Question: I am testing Apple's DocInteraction sample app. On the simulator it works fine. But on the iPad, the icon for the picture does not show up. Any suggestion how to remedy this?

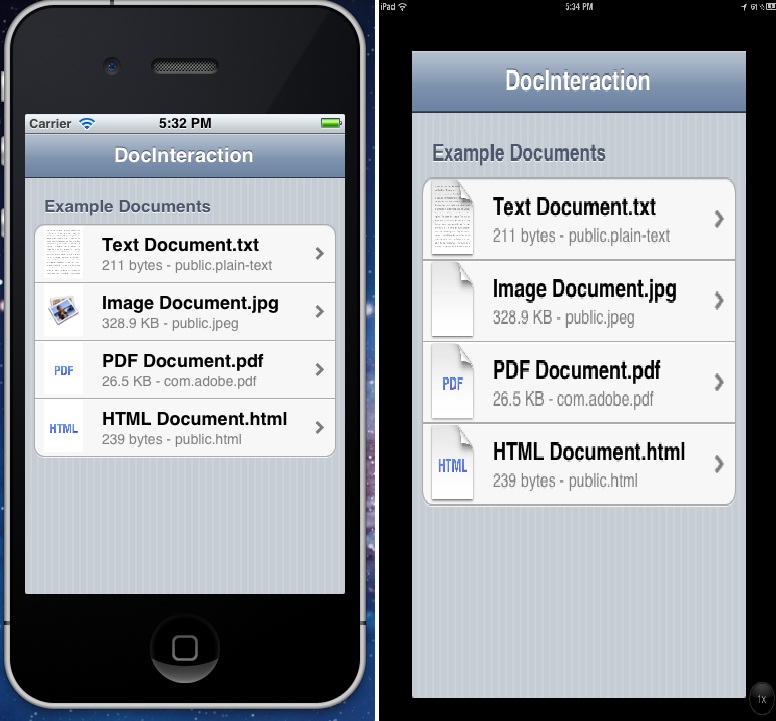
Answer: After updating my device to iOS 5.1, it worked correctly now.